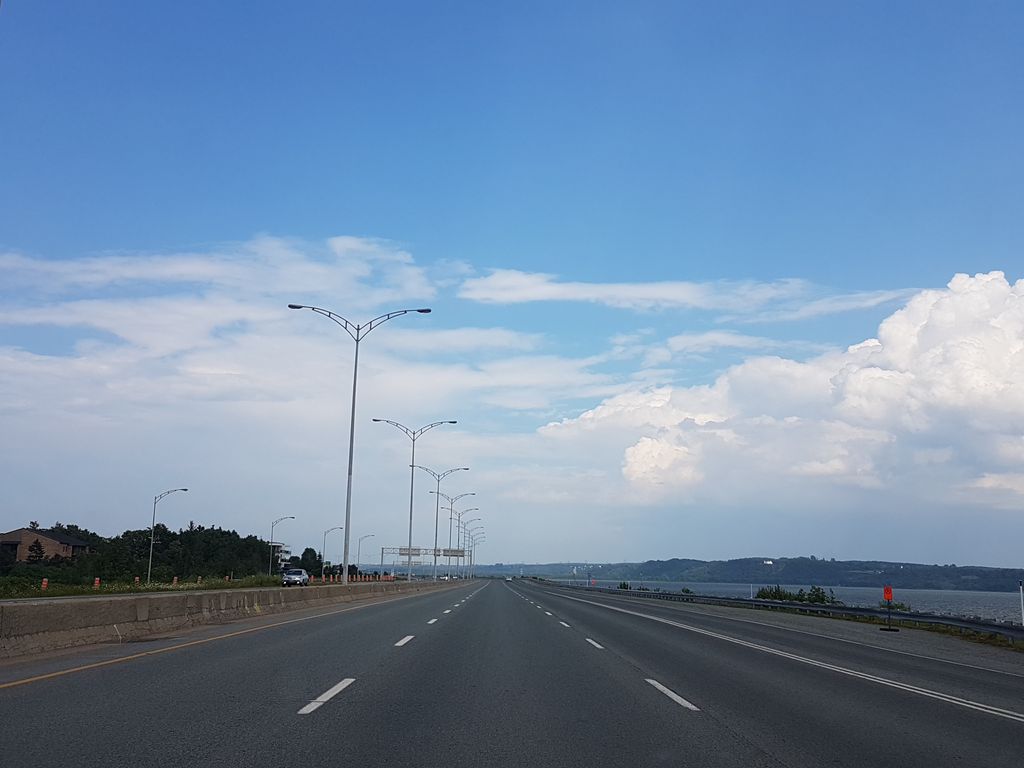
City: quebec_city